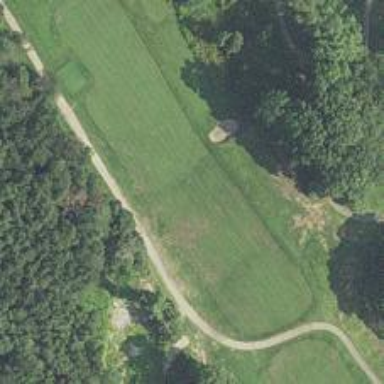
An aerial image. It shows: Golf hole.